Question: I have created a user property on mailitem called "DueDate" i am setting default value null for this user property but when change the view in outlook & add the DueDate custom column on default view, it is showing "12/30/1899" value.
'''
var prop = mailItemObject.UserProperties.Add("DueDate", Outlook.OlUserPropertyType.olDateTime, null, null);
prop.Value = null; //default value
'''

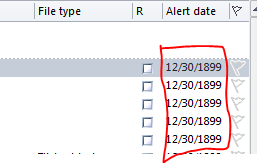
Answer: Null gets converted to 0, which in COM (it uses 8 byte floating point for date/time values) is 12/31/1899.
If you do not want to set a value, don't set it at all. Or set it to 1/1/4501 - that special date means "no data" in Outlook.